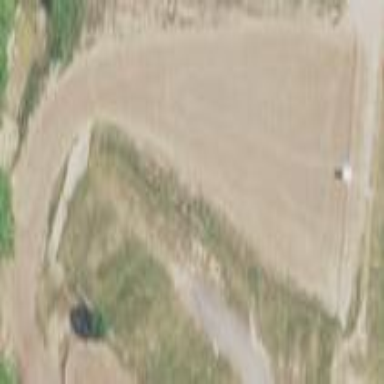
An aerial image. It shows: Dirt raceway for motocross sports.